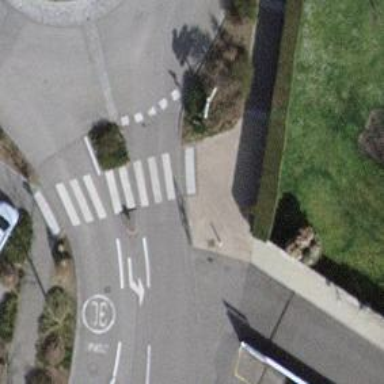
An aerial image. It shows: Uncontrolled zebra crossing with central island.